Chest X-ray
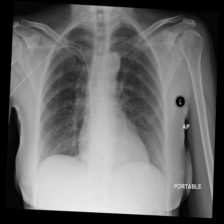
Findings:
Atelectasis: negative
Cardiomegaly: negative
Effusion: negative
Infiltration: negative
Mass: negative
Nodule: negative
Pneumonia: negative
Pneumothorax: negative
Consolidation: negative
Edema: negative
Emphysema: negative
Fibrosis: negative
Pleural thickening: negative
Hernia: negative